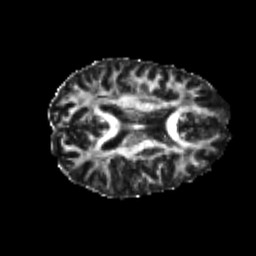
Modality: FA
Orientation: axial
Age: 24
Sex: female
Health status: healthy
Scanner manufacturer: philips
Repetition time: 7.389 s
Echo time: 0.08599 s